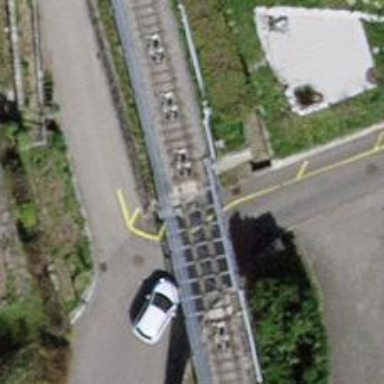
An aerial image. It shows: Funicular railway bridge.